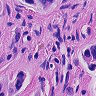
Metastatic tissue present: yes